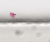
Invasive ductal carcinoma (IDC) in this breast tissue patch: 0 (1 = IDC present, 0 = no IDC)